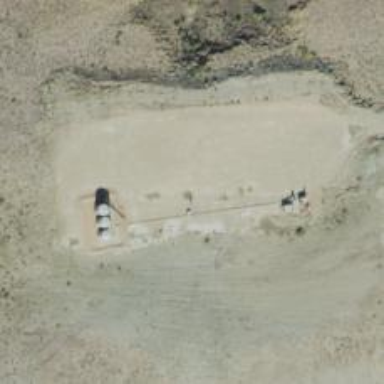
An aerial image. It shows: Petroleum well.